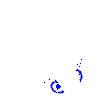
Particle: kaon